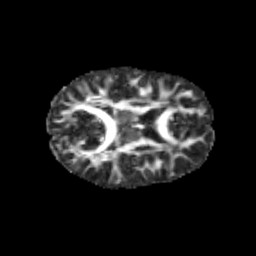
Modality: FA
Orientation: axial
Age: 10
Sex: female
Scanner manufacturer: siemens
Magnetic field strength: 3 T
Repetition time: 3.8 s
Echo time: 0.07 s